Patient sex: M
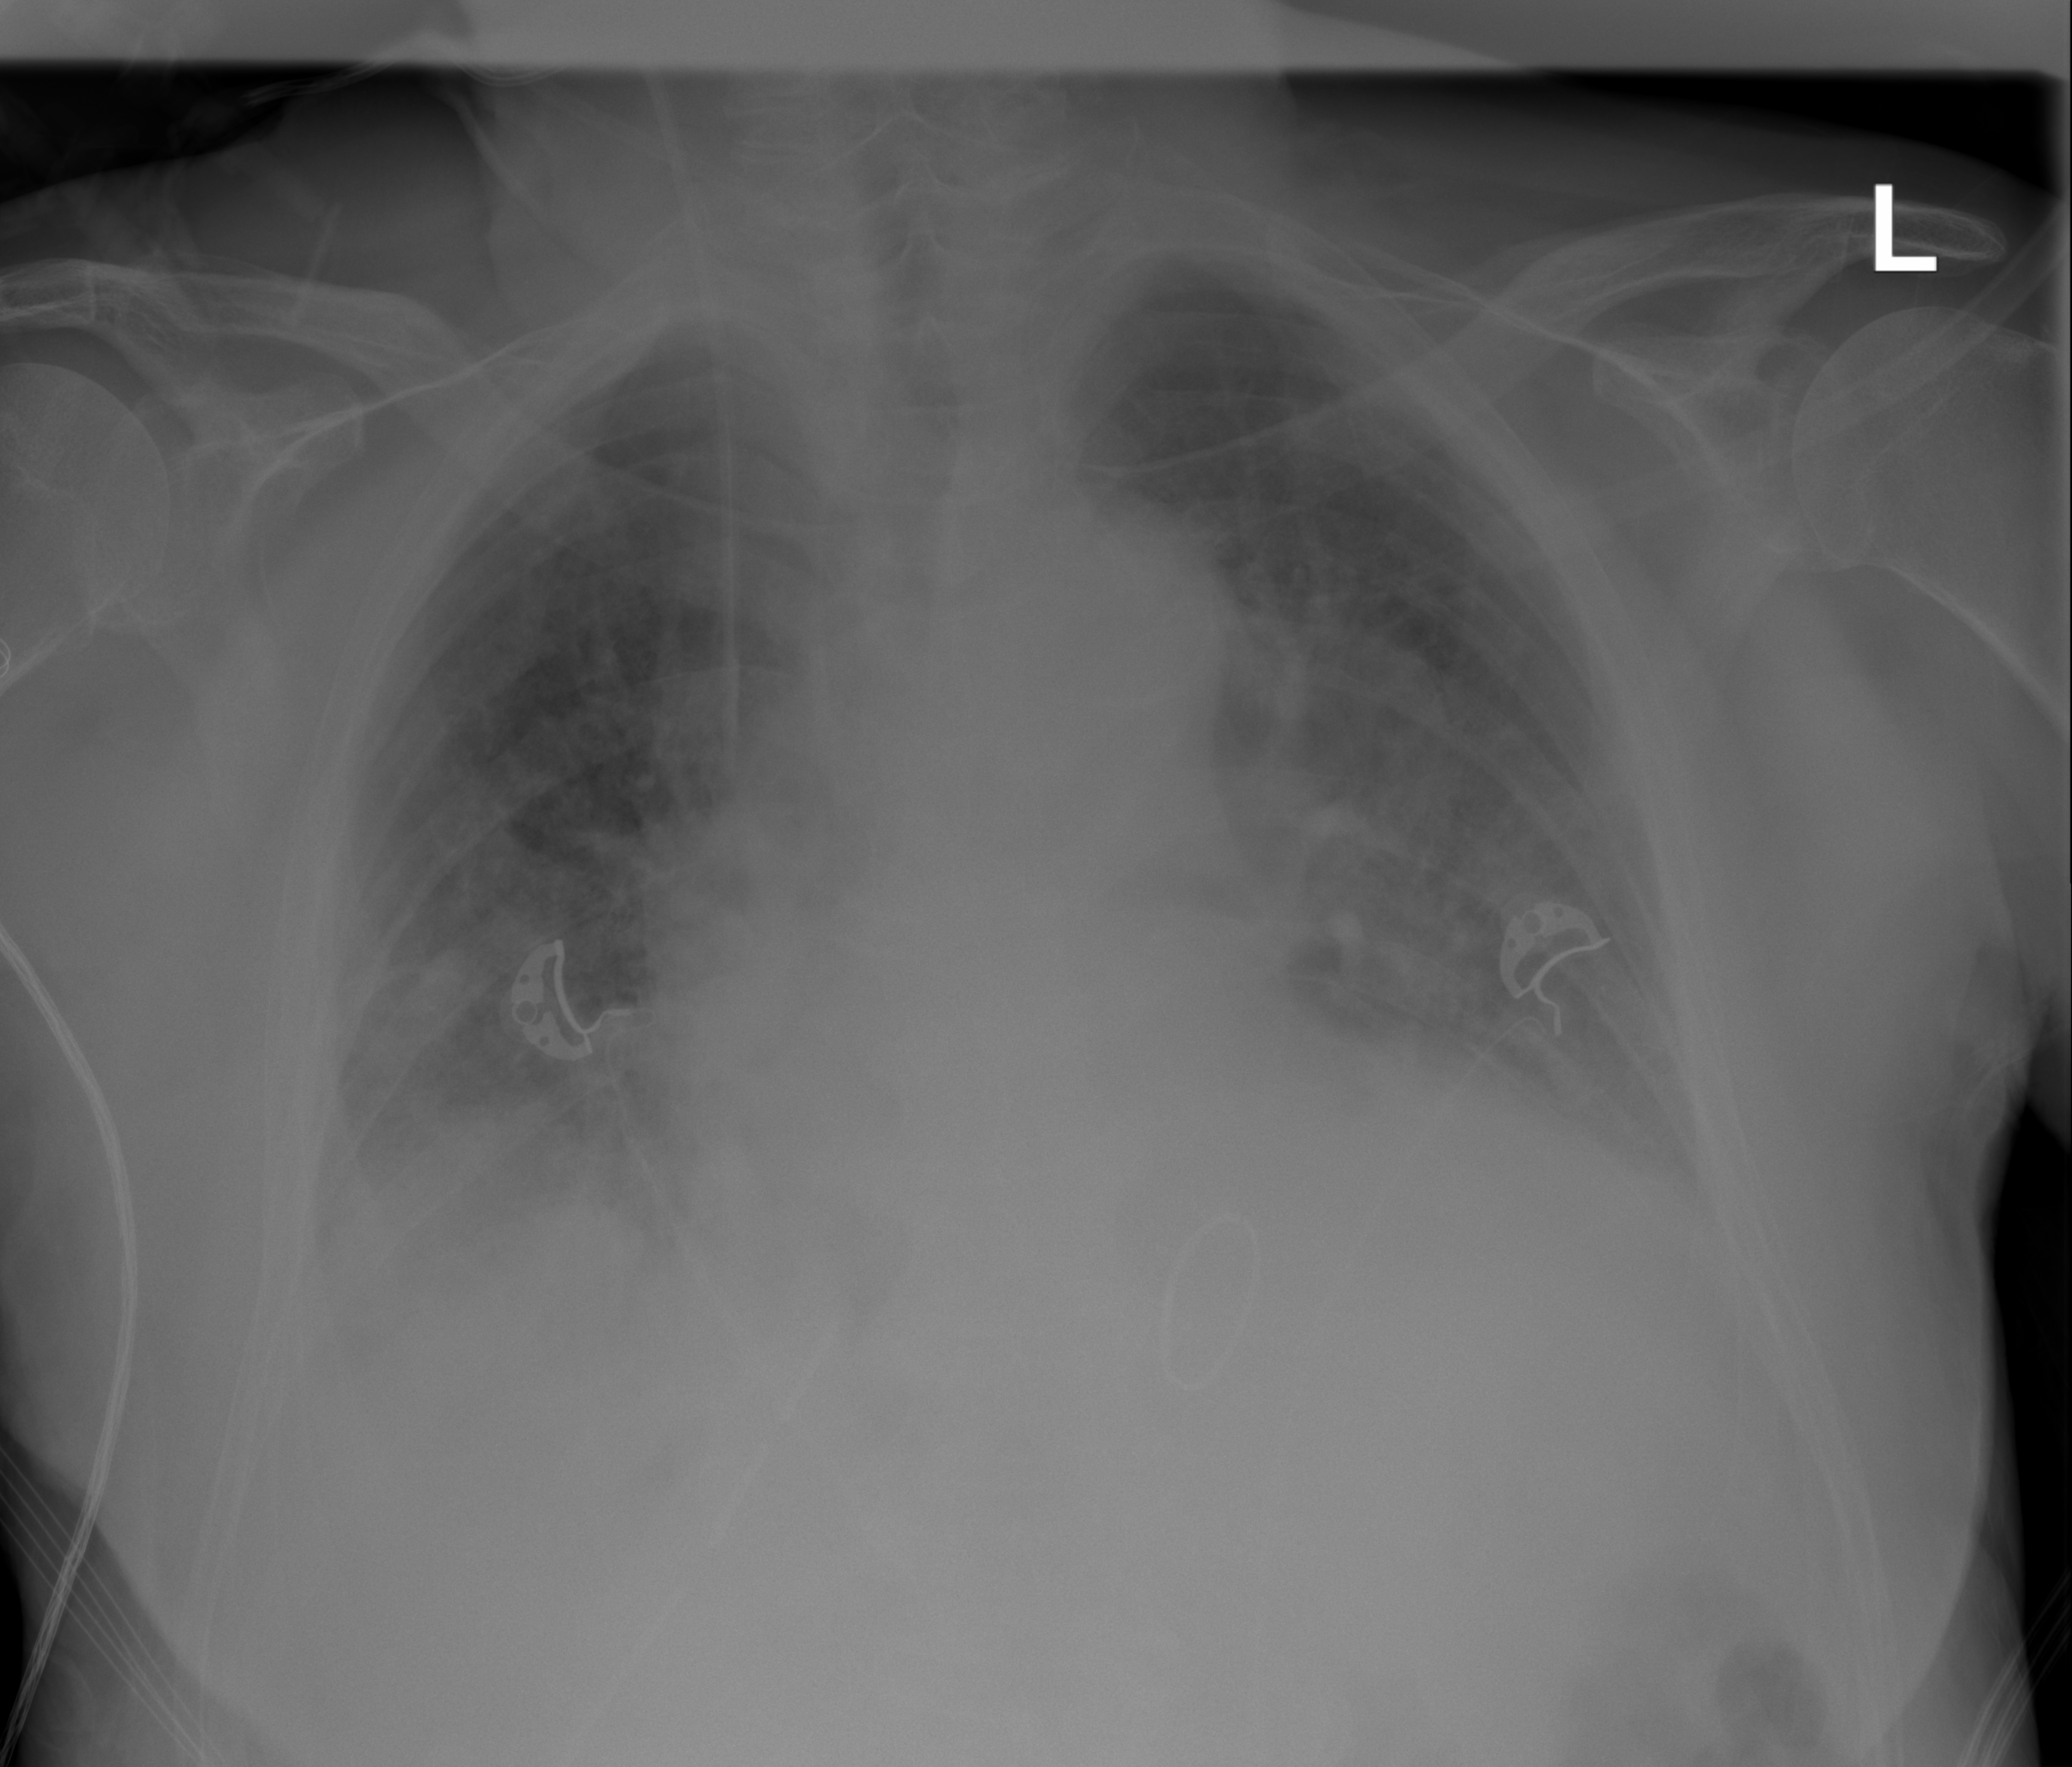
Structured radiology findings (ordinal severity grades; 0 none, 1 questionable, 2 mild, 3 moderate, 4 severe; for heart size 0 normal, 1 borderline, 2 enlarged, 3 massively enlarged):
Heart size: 1
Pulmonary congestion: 2
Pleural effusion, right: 2
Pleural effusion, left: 2
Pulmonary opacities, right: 2
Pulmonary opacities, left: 2
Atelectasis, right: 2
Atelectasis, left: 2